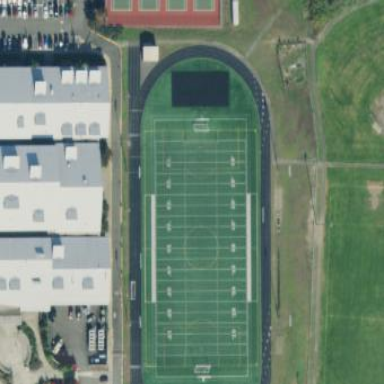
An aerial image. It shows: American football pitch.